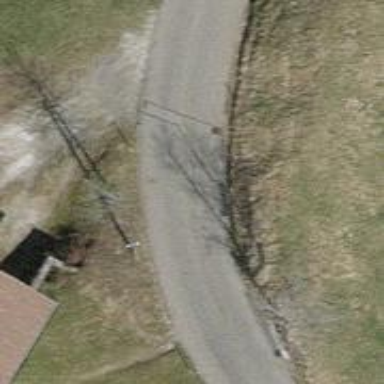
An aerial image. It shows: Straight power pole with straightforward line management.